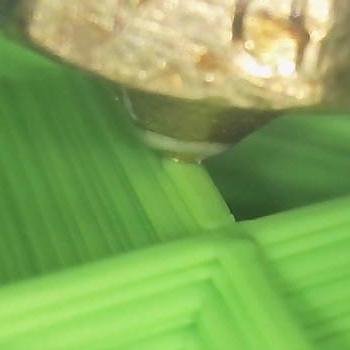
Flow rate: 133%